Question: I'm using C# ASP.NET MVC with Entity Framework, trying to create a web application that doesn't really need to be on more than one 'page', using partial views and dialogs for everything.
The index page displays a table, and there are jquery buttons that link to dialogs, which contain partial views for doing stuff with.
I'm currently dealing with the partial view responsible for adding and editing entities in the table. It adds them fine, and the partial works great for that, but when I try to load an object into the viewmodel, things go awry. The entity itself is entirely complete, no worries there, but not all the information is loaded in the partial view, and some of it is in the wrong format. Specifically,

All those dropdownboxes should be filled. They are populated, just not with the right value. Also, there is code in the viewmodel that should stop the date from appearing as it does;
'''
[Required]
[Display(Name = "Date Requested")]
[DataType(DataType.Date)]
[DisplayFormat(DataFormatString = "{0:dd MMM yyyy}")]
public System.DateTime DateRequested { get; set; }
'''
The controller action that presents the partial view is as such;
'''
public ActionResult _advisoryRequestForm(string id = "")
{
ViewBag.datepickeruid = Guid.NewGuid();
setViewBagNewAR();
if (id.Equals(""))
return PartialView();
BCRTAdvisoryRequest request = new AdvisoryRequestsLogic().getAdvisoryRequestByID(Convert.ToInt32(id));
return PartialView(request);
}
'''
The ajax call;
'''
$(".editRequest").button().on("click", function () {
$.ajax({
url: 'Home/_advisoryRequestForm',
type: 'POST',
data: "&id="+this.id,
success: function (response) {
if (response) {
$('#ardialog-form').html(response);
requestForm = $('#ardialog-form').find('#advisoryRequestForm');
$.validator.unobtrusive.parse(requestForm);
editRequestDialog.dialog("open");
}
},
error: function (xhr, ajaxOptions, thrownError) { alert(xhr.status); alert(thrownError); }
});
});
'''
The partial view returned;
'''
@model EH.BCRT.AdvisoryRequests.Model.BCRTAdvisoryRequest
<link href="@Url.Content("/Content/Site.css")" rel="stylesheet" />
<link href="@Url.Content("/Content/themes/base/jquery.ui.dialog.css")" rel="stylesheet" />
<link href="@Url.Content("/Content/themes/base/jquery.ui.datepicker.css")" rel="stylesheet" />
<form id="advisoryRequestForm">
@using (Html.BeginForm())
{
@Html.AntiForgeryToken()
@Html.ValidationSummary(true)
<fieldset>
<legend>BCRTAdvisoryRequest</legend>
<div class="container">
<div class="h-double">
<div class="editor-label">
@Html.LabelFor(m => m.RequestTypeID)
</div>
<div class="editor-field">
@Html.ValidationMessageFor(model => model.RequestTypeID)<br />
@Html.DropDownListFor(m => m.RequestTypeID, (IEnumerable<SelectListItem>)ViewBag.RequestTypeID, "", null)
</div>
<div class="editor-label">
@Html.LabelFor(m => m.DateRequested)
</div>
<div class="editor-field">
@Html.ValidationMessageFor(model => model.DateRequested)<br />
@Html.TextBoxFor(model => model.DateRequested, new { @class = "datepickerfield", id = ViewBag.datepickeruid })
</div>
<div class="editor-label">
@Html.LabelFor(model => model.SiteName)
</div>
<div class="editor-field">
@Html.ValidationMessageFor(model => model.SiteName)<br />
@Html.EditorFor(model => model.SiteName)
</div>
<div class="editor-label">
@Html.LabelFor(model => model.ServiceCategoryID)
</div>
<div class="editor-field">
@Html.ValidationMessageFor(model => model.ServiceCategoryID)<br />
@Html.DropDownListFor(m => m.ServiceCategoryID, (IEnumerable<SelectListItem>)ViewBag.ServiceCategoryID, "", null)
</div>
<div class="editor-label">
@Html.LabelFor(model => model.Description)
</div>
<div class="editor-field">
@Html.ValidationMessageFor(model => model.Description)<br />
@Html.TextAreaFor(model => model.Description, new { style = "width:95%;min-height:80px;" })
</div>
</div>
<div class="h-double">
<div class="editor-label">
@Html.LabelFor(model => model.RequestedBy)
</div>
<div class="editor-field">
@Html.ValidationMessageFor(model => model.RequestedBy)<br />
@Html.EditorFor(model => model.RequestedBy)
</div>
<div class="editor-label">
@Html.LabelFor(model => model.JobTitle)
</div>
<div class="editor-field">
@Html.ValidationMessageFor(model => model.JobTitle)<br />
@Html.EditorFor(model => model.JobTitle)
</div>
<div class="editor-label">
@Html.LabelFor(model => model.LocalOfficeOrTeam)
</div>
<div class="editor-field">
@Html.ValidationMessageFor(model => model.LocalOfficeOrTeam)<br />
@Html.EditorFor(model => model.LocalOfficeOrTeam)
</div>
<div class="editor-label">
@Html.LabelFor(model => model.SiteVisit)
</div>
<div class="editor-field">
@Html.ValidationMessageFor(model => model.SiteVisit)<br />
@Html.EditorFor(model => model.SiteVisit)
</div>
<div class="editor-label">
@Html.LabelFor(model => model.StatusID)
</div>
<div class="editor-field">
@Html.ValidationMessageFor(model => model.StatusID)<br />
@Html.DropDownListFor(m => m.StatusID, (IEnumerable<SelectListItem>)ViewBag.StatusID, "", null)
</div>
<div class="editor-label">
@Html.LabelFor(model => model.ConsultantRetained)
</div>
<div class="editor-field">
@Html.ValidationMessageFor(model => model.ConsultantRetained)<br />
@Html.EditorFor(model => model.ConsultantRetained)
</div>
</div>
<div class="h-single">
<div class="editor-label">
@Html.LabelFor(model => model.Comments)
</div>
<div class="editor-field">
@Html.ValidationMessageFor(model => model.Comments)<br />
@Html.TextAreaFor(model => model.Comments, new { style = "width:95%;min-height:80px;" })
</div>
</div>
</div>
</fieldset>
}
</form>
<script type="text/javascript">
$(document).ready(function () {
$('.datepickerfield').each(function () {
$(this).datepicker({ dateFormat: 'dd-mm-yy' });
});
});
</script>
'''
Any ideas on what might be wrong with the dropdowns and the date field?
'''
private void setViewBagNewAR()
{
var ARLogic = new AdvisoryRequestsLogic();
ViewBag.StatusID = ARLogic.getRequestStatuses();
ViewBag.RequestTypeID = ARLogic.getRequestTypes();
ViewBag.ServiceCategoryID = ARLogic.getServiceCategories();
}
'''
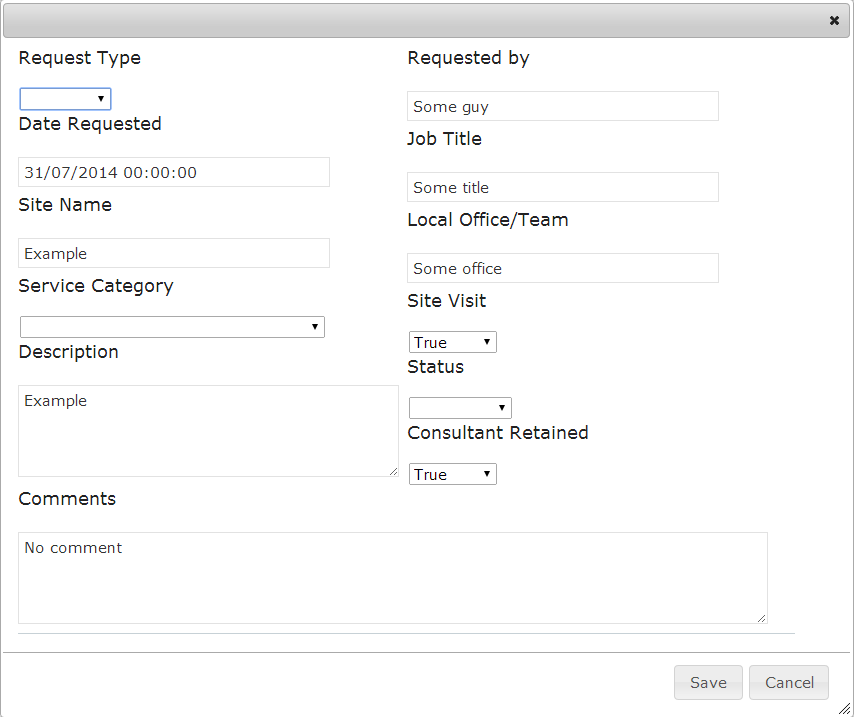
Answer: SelectLists placed in the ViewBag should be named differently than all of your model properties.
For example, you can rewrite the controller for status id to:
'''
ViewBag.StatID = ARLogic.getRequestStatuses();
'''
Then, change the DropDownlistFor in your View to
'''
@Html.DropDownListFor(m => m.StatusID, (SelectList)ViewBag.StatID, "", null)
'''
As for the date format, there is an ApplyFormatInEditMode property which will apply format to dates in an EditorFor.
'''
[DisplayFormat(DataFormatString = "{0:MM/dd/yyyy}", ApplyFormatInEditMode = true)]
'''